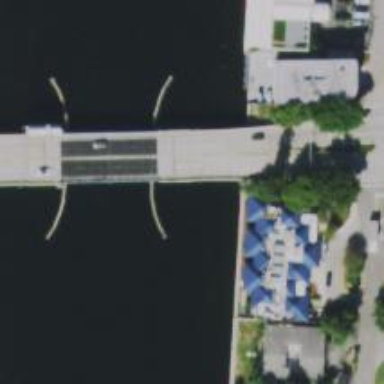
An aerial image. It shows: Primary highway with movable bascule bridge.